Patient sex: M
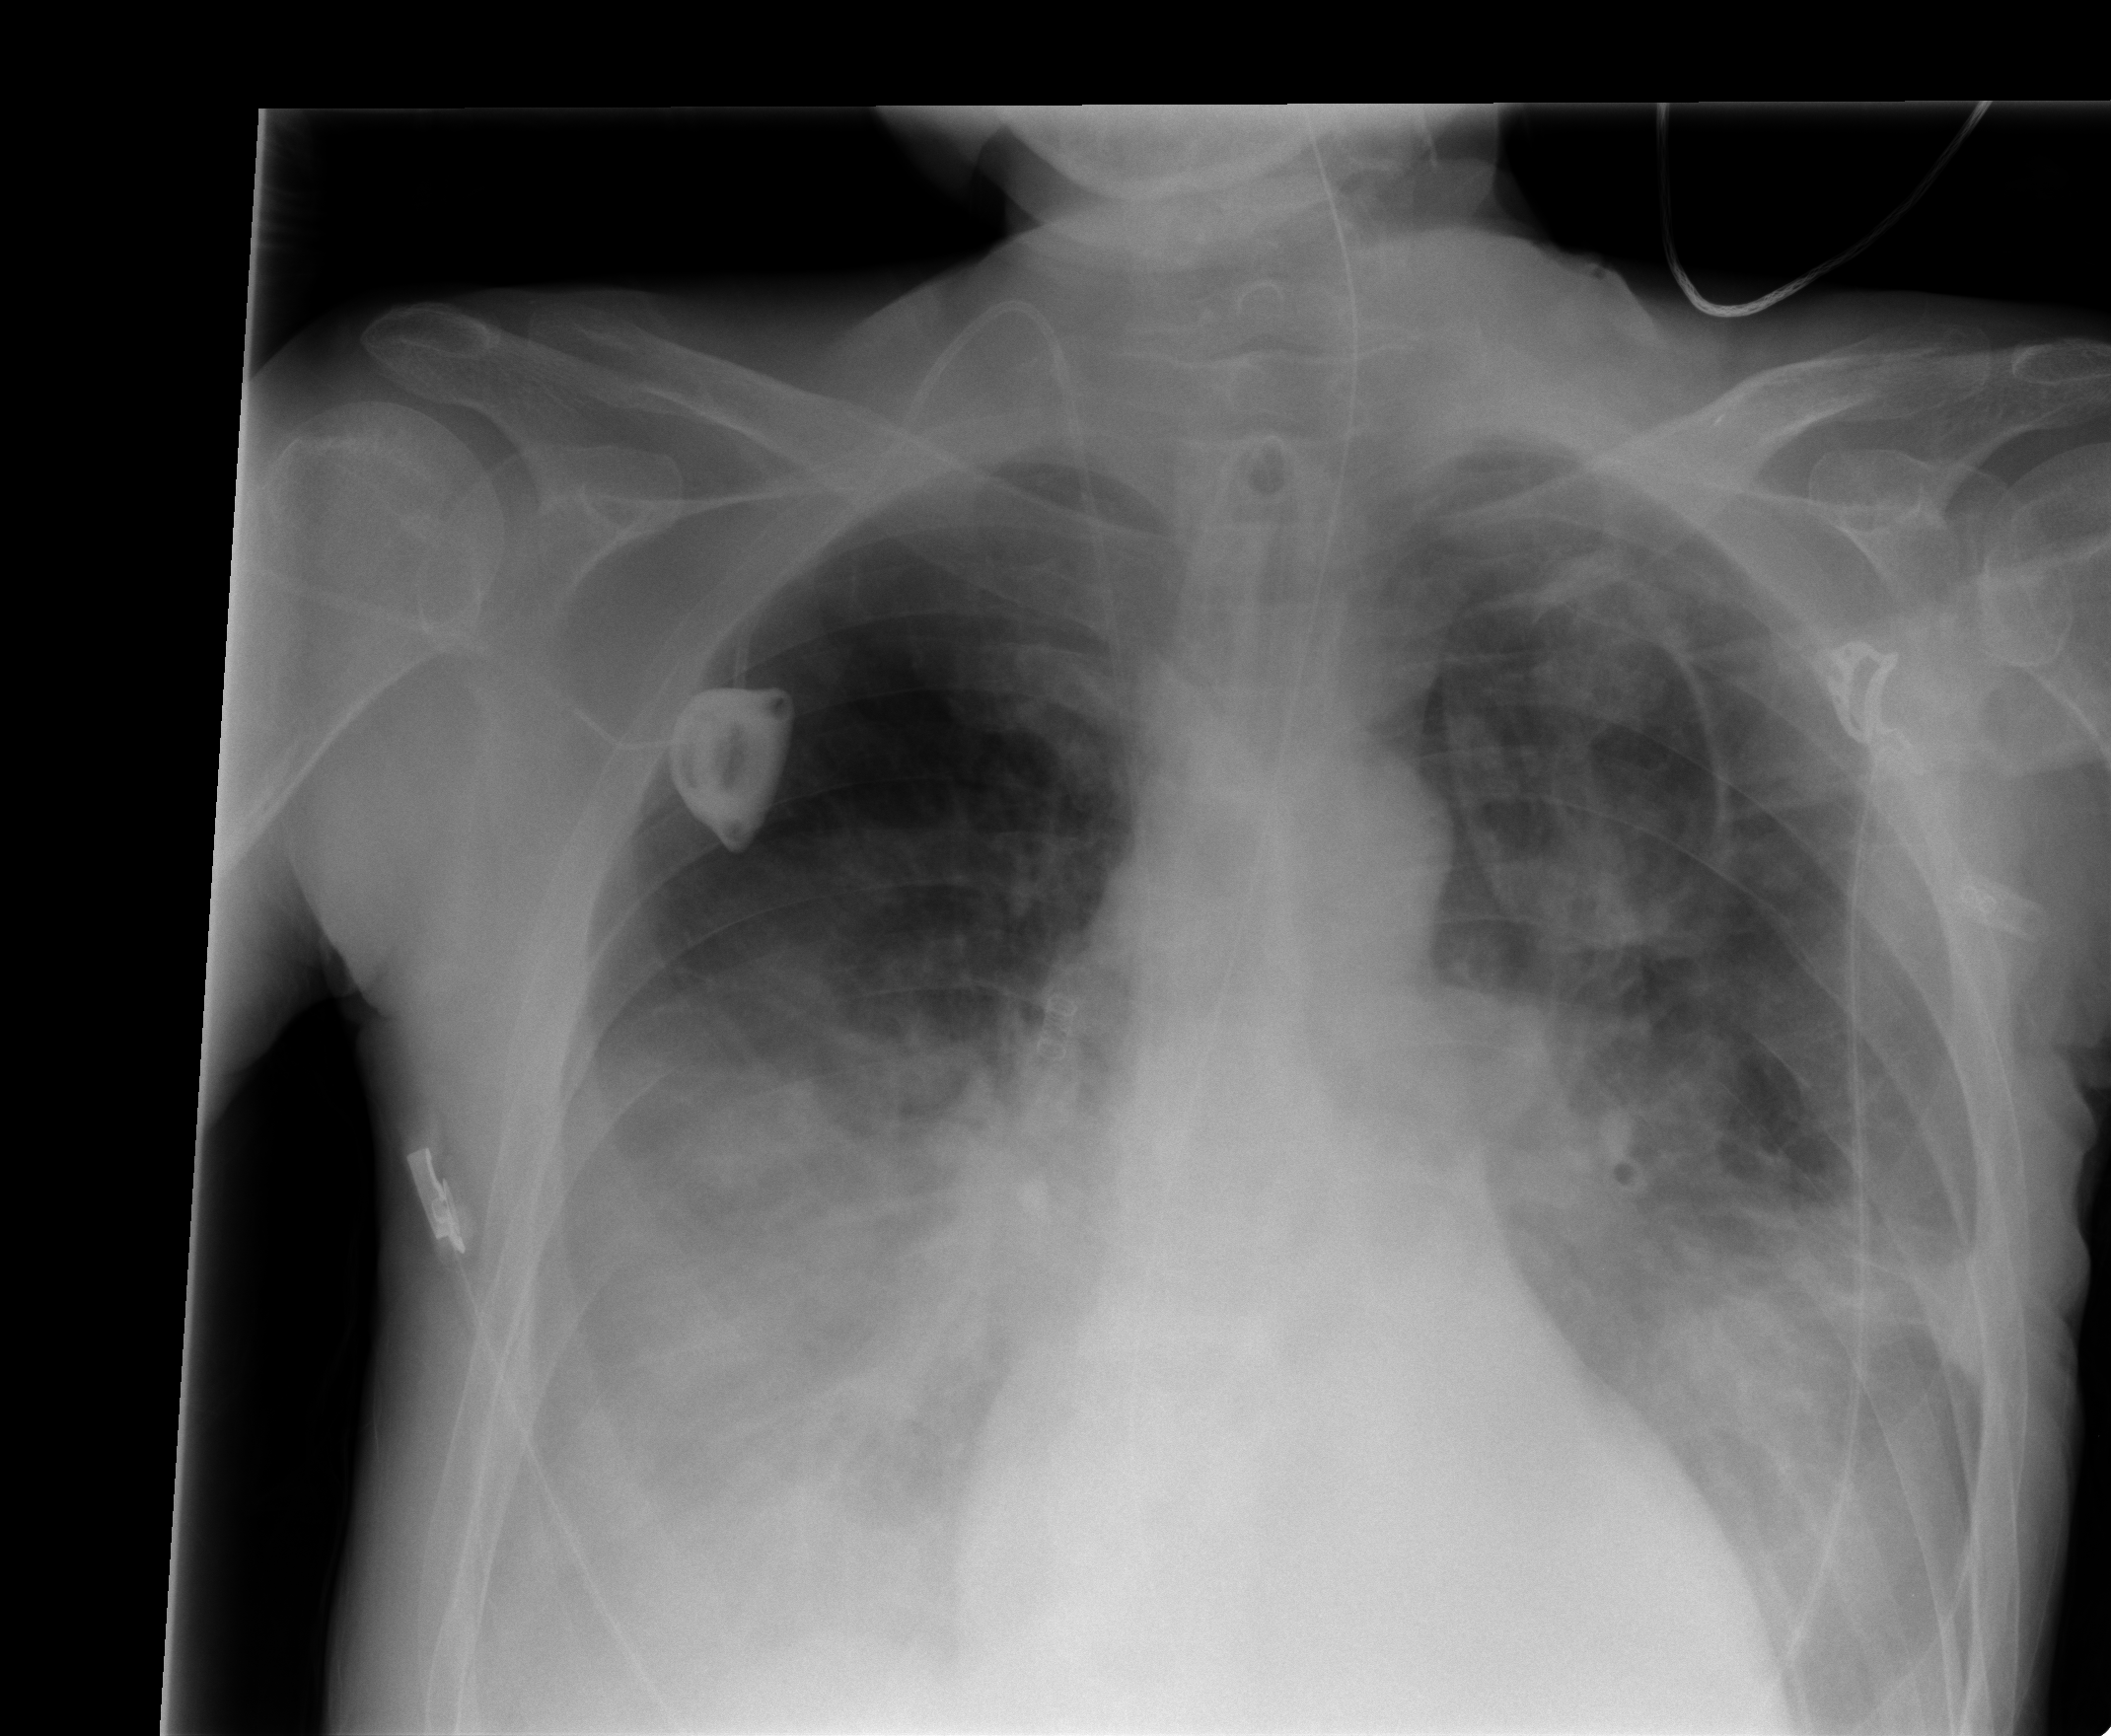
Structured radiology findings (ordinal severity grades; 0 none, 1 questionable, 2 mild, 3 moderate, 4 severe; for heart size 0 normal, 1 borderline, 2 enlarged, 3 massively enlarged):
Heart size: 0
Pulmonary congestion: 2
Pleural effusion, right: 2
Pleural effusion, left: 2
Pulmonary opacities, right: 2
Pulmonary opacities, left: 3
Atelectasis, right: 3
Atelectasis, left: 3